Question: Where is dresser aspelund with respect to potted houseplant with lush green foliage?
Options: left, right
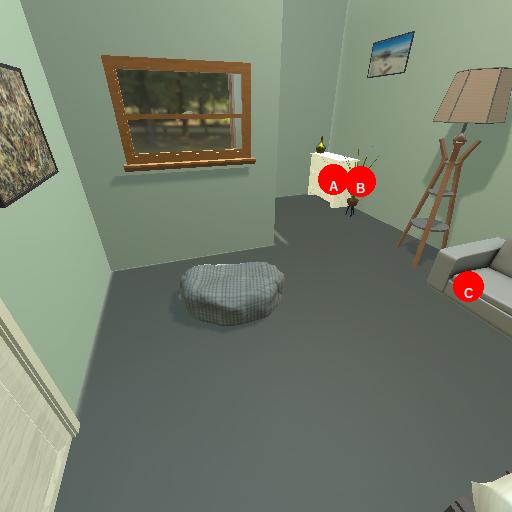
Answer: left